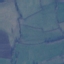
Label: Pasture